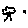
Label: tree